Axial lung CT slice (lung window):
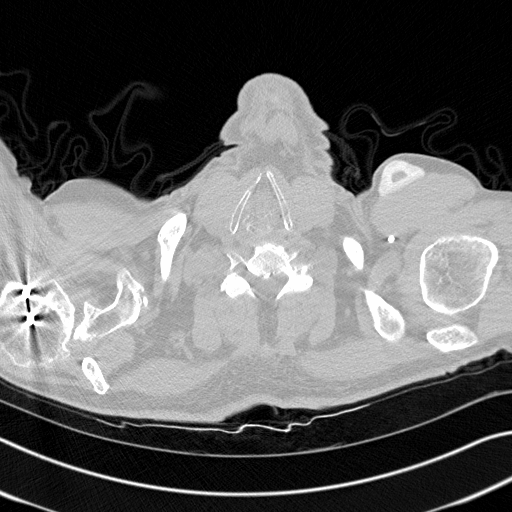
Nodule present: no